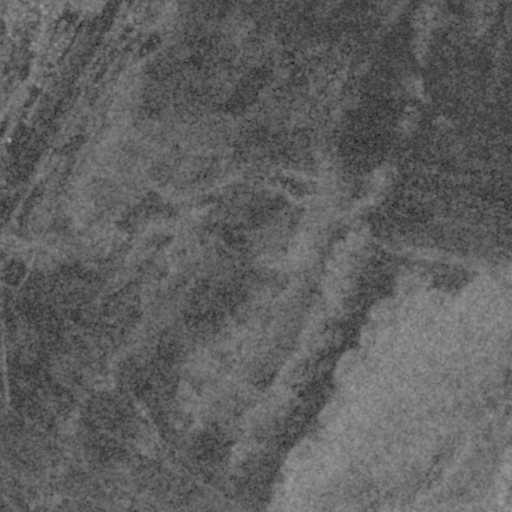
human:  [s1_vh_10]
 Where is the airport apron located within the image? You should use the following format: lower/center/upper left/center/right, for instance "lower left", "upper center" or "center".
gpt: The airport apron is located in the upper left of the image.
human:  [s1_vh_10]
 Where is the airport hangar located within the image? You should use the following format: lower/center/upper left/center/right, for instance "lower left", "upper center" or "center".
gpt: The airport hangar is located in the upper left of the image.
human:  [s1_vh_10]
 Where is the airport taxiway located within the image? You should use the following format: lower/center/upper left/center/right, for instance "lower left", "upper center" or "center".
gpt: The airport taxiway is located in the upper left of the image.
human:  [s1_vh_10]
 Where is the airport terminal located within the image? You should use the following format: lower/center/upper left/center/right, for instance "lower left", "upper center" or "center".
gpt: The airport terminal is located in the upper left of the image.
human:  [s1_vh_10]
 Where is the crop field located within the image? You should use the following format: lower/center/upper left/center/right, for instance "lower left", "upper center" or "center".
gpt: The crop field is located in the upper left of the image.
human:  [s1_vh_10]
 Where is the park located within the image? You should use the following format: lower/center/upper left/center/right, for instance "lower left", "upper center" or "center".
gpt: The park is located in the upper left of the image.
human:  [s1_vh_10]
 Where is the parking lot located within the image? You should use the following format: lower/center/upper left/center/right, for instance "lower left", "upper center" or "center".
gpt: The parking lot is located in the upper left of the image.
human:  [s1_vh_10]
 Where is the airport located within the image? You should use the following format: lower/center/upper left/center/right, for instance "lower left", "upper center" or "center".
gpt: There is no airport in the image.

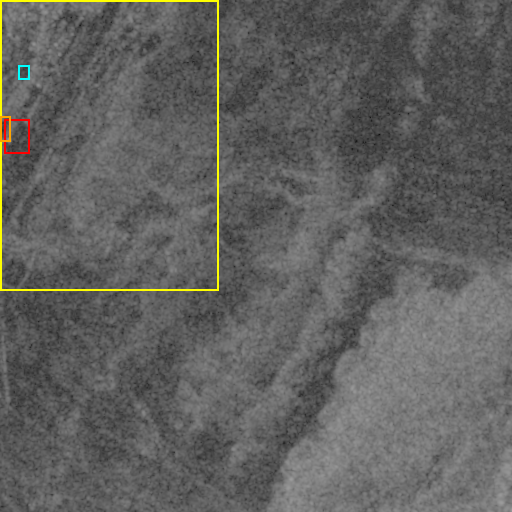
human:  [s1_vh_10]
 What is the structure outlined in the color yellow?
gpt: The structure outlined in yellow is an airport.
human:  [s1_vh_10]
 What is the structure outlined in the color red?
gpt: The structure outlined in red is an airport apron.
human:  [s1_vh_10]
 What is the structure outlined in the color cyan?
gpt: The structure outlined in cyan is a park.
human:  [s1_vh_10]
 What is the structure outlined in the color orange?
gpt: The structure outlined in orange is a parking lot.
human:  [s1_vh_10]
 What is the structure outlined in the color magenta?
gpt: There is no magenta outline.